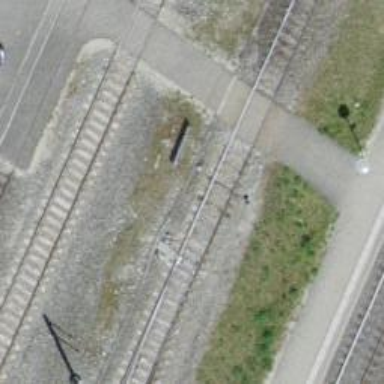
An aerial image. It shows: Railway switch.